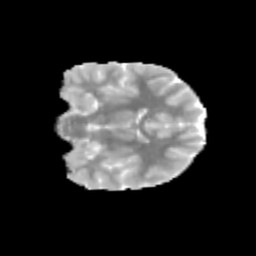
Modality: MD
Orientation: coronal
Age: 12
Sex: female
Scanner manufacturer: siemens
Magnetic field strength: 3 T
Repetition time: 3.8 s
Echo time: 0.07 s